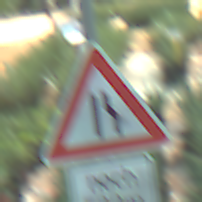
Verkehrszeichen: EinseitigVerengteFahrbahnRechts
Zusatzzeichen unten: LaengeEinerStrecke3
Umgebung: Roofed, Special
Tageszeit: MorningAfternoon
Wetter: PartlyCloudy
Licht: Natural
Jahreszeit: NotSpecified
Kontrast: MediumContrast